Question: Im trying to build a combined scatter and line graph. Currently the Scatter plots fine, when i come to adding the lines they're rotated 90 deg to the right, so they are vertical and not horizontal. I can't for the life of me work out why, so if anyone has any suggestions it would be awesome.
The code below is the full function, ignore the name its -NOT- a spline chart now (i really should change that).
'''
function cg_graphs_spline_plot($surgeonname, $plotpoint, $nnotnullsingletotal, $surgeonplots, $baseline, $gsettings){
/*Build the binomial curve plots*/
$binomloop = $gsettings['maxmin'][0]['Max'] + 1;
for($i = 1; $i <= $binomloop; $i++){
$upperalert = cg_graphs_get_binomial($baseline, $i, 0.995);
$loweralert = cg_graphs_get_binomial($baseline, $i, 0.005);
$Ualert[] = ($upperalert['upper'] * 100);
$Lalert[] = ($loweralert['lower'] * 100);
//$upperalarm = cg_graphs_get_binomial($baseline, $i, 0.9995);
//$loweralarm = cg_graphs_get_binomial($baseline, $i, 0.0005);
//$Ualarm[] = ($upperalarm['upper'] * 100);
//$Lalarm[] = ($loweralarm['lower'] * 100);
}
unset($Ualert[0]); //delete the leading 0 value
unset($Lalert[0]); //delete the leading 0 value
mmi_watchdog('plotting alarm upper', '', $Ualert);
mmi_watchdog('plotting alarm lower', '', $Lalert);
//mmi_watchdog('plotting alarm upper', '', $Ualarm);
//mmi_watchdog('plotting alarm lower', '', $Lalarm);
/* Create the pData object */
$myData = new pData();
$myData->addPoints(array($plotpoint), "preSurgeons"); //Y pos just has to match pos of X
$myData->addPoints(array($nnotnullsingletotal), "pSurgeon"); //array pos matches, so the
foreach($surgeonplots['ops'] as $op){
$myData->addPoints($op, "Surgeons");
}
foreach($surgeonplots['reop'] as $reop){
$baselineplots[] = $baseline;
$myData->addPoints($reop, "reSurgeons");
}
$myData->addPoints($baselineplots, "baseline"); //add baseline for line graph
/** plot binomials */
$myData->addPoints($Ualert, "Ualert"); //add upper alert
$myData->addPoints($Lalert, "Lalert"); //add lower alert
//$myData->addPoints($Ualarm, "Ualarm"); //add upper alarm
//$myData->addPoints($Lalarm, "Lalarm"); //add lower alarm
/* Create the X axis and the binded series */
$myData->setSerieOnAxis("Surgeons",0);
$myData->setSerieOnAxis("pSurgeon",0);
$myData->setSerieOnAxis("Ualert",0);
$myData->setSerieOnAxis("Lalert",0);
$myData->setSerieOnAxis("baseline",0);
$myData->setAxisName(0,$gsettings['axisXlabel']); //Number of operations -- removed for now
$myData->setAxisXY(0,AXIS_X);
$myData->setAxisPosition(0,AXIS_POSITION_BOTTOM);
/* Create the Y axis and the binded series */
$myData->setSerieOnAxis("reSurgeons",1);
$myData->setSerieOnAxis("preSurgeons",1);
$myData->setAxisName(1,$gsettings['axisYlabel']);
$myData->setAxisXY(1,AXIS_Y);
$myData->setAxisUnit(1,"%");
$myData->setAxisPosition(1,AXIS_POSITION_LEFT);
/* Create All surgeons scatter chart binding */
$myData->setScatterSerie("Surgeons","reSurgeons",0);
$myData->setScatterSerieDescription(0,"All Surgeons");
$myData->setScatterSerieColor(0,array("R"=>255,"G"=>69,"B"=>0));
/* Create Single Surgions scatter point */
$myData->setScatterSerie("pSurgeon","preSurgeons",1);
$myData->setScatterSerieDescription(1, $surgeonname);
$myData->setScatterSerieColor(1,array("R"=>0,"G"=>191,"B"=>255));
/*unset the baseline for the first set*/
$myData->setSerieDrawable (array("baseline", "Ualert", "Lalert", "Ualarm", "Lalarm"), FALSE);
/* Create the pChart object */
$myPicture = new pImage(847,304,$myData);
$myPicture->drawGradientArea(0,0,847,304,DIRECTION_VERTICAL,array("StartR"=>47,"StartG"=>47,"StartB"=>47, "EndR"=>17,"EndG"=>17,"EndB"=>17,"Alpha"=>100));
$myPicture->drawGradientArea(0,250,847,304,DIRECTION_VERTICAL,array("StartR"=>47,"StartG"=>47,"StartB"=>47, "EndR"=>27,"EndG"=>27,"EndB"=>27,"Alpha"=>100));
$myPicture->drawLine(0,249,847,249,array("R"=>0,"G"=>0,"B"=>0));
$myPicture->drawLine(0,250,847,250,array("R"=>70,"G"=>70,"B"=>70));
/* Write the picture title */
$myPicture->setFontProperties(array("FontName"=>drupal_get_path('module', 'cg_graphs')."/pChart/fonts/pf_arma_five.ttf","FontSize"=>6));
$myPicture->setFontProperties(array("R"=>255,"G"=>255,"B"=>255));
$myPicture->drawText(423,14,$gsettings['title'],array("R"=>255,"G"=>255,"B"=>255,"Align"=>TEXT_ALIGN_MIDDLEMIDDLE));
/* Set the graph area */
$myPicture->setGraphArea(58,27,816,228);
/* Draw a rectangle */
$myPicture->drawFilledRectangle(57,27,816,228,array("R"=>0,"G"=>0,"B"=>0,"Dash"=>TRUE,"DashR"=>0, "DashG"=>51,"DashB"=>51,"BorderR"=>0,"BorderG"=>0,"BorderB"=>0));
/* Turn on shadow computing */
$myPicture->setShadow(TRUE,array("X"=>1,"Y"=>1,"R"=>0,"G"=>0,"B"=>0,"Alpha"=>20));
/* Create the Scatter chart object */
$myScatter = new pScatter($myPicture,$myData);
/* Draw the scale */
$myScatter->drawScatterScale(array('LabelRotation' => 90, "Mode" => SCALE_MODE_MANUAL, "XMargin"=>4, "Pos" => SCALE_POS_LEFTRIGHT, "ManualScale" => $gsettings['maxmin'], 'Factors' => array(20)));
$myScatter->drawScatterLegend(640,266,array("Mode"=>LEGEND_VERTICAL ,"Style"=>LEGEND_NOBORDER, "Family"=>LEGEND_FAMILY_LINE));
/* Draw a scatter plot chart */
$myScatter->drawScatterPlotChart();
/*Draw Baseline chart*/
$myData->setSerieDrawable (array("pSurgeon", "Surgeons", "preSurgeons", "reSurgeons"), FALSE);
$myData->setSerieDrawable (array("baseline", "Ualert", "Lalert"), TRUE);
/* plot lines */
$myPicture->drawLineChart(array("DisplayValues"=>FALSE,"DisplayColor"=>DISPLAY_AUTO));
/* Write the 0 line */
$myPicture->drawThreshold(0,array("WriteCaption"=>TRUE));
/* Add a border to the picture */
$myPicture->drawRectangle(0,0,846,303,array("R"=>204,"G"=>204,"B"=>204));
$myData->setSerieDrawable (array("reSurgeons"), FALSE);
/* Set serie settings */
$myData->setSerieDescription("baseline","Average Baseline");
$myData->setSerieDescription("Ualert","Upper Alert Line");
$myData->setSerieDescription("Lalert","Lower Alert Line");
$myData->setSerieDescription("Ualarm","Upper Alarm Line");
$myData->setSerieDescription("Lalarm","Lower Alert Line");
$myPicture->drawLegend(540,266,array("Mode"=>LEGEND_VERTICAL ,"Style"=>LEGEND_NOBORDER, "Family"=>LEGEND_FAMILY_LINE));
/* Render the picture (choose the best way) */
$imagename = str_replace(' ', '-', $surgeonname);
$myPicture->render(drupal_get_path('module', 'cg_graphs')."/pChart/examples/pictures/".$imagename."-".$gsettings['name'].".png");
}
'''

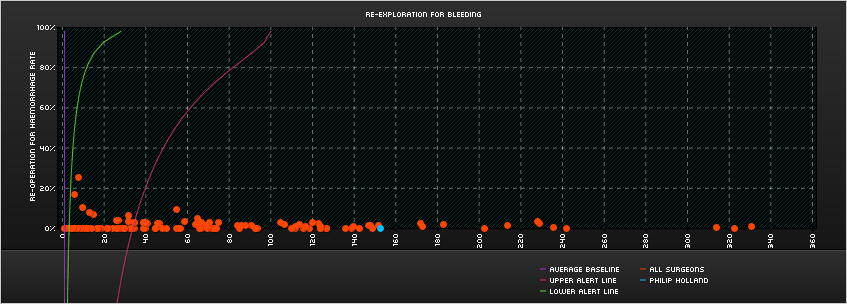
Answer: ok so figured this out, i was missing the drawscale for the linegraph.
new code:
'''
function cg_graphs_spline_plot($surgeonname, $plotpoint, $nnotnullsingletotal, $surgeonplots, $baseline, $gsettings){
/*Build the binomial curve plots*/
$binomloop = $gsettings['maxmin'][0]['Max'] + 1;
$x = 0;
for($i = 1; $i <= $binomloop; $i++){
$upperalert = cg_graphs_get_binomial($baseline, $i, 0.995);
$loweralert = cg_graphs_get_binomial($baseline, $i, 0.005);
$lineXaxis[] = $x; //build values for the line x axis
$baselineplots[] = $baseline; //build values for the baseline
$Ualert[] = ($upperalert['upper'] * 100);
$Lalert[] = ($upperalert['lower'] * 100);
$upperalarm = cg_graphs_get_binomial($baseline, $i, 0.9995);
$loweralarm = cg_graphs_get_binomial($baseline, $i, 0.0005);
$Ualarm[] = ($upperalarm['upper'] * 100);
$Lalarm[] = ($upperalarm['lower'] * 100);
$x++;
}
unset($Ualert[0]); //delete the leading 0 value
unset($Lalert[0]); //delete the leading 0 value
mmi_watchdog('plotting alarm upper', '', $Ualert);
mmi_watchdog('plotting alarm lower', '', $Lalert);
//mmi_watchdog('plotting alarm upper', '', $Ualarm);
//mmi_watchdog('plotting alarm lower', '', $Lalarm);
/* Create the pData object */
$myData = new pData();
$myData->addPoints(array($plotpoint), "preSurgeons"); //Y pos just has to match pos of X
$myData->addPoints(array($nnotnullsingletotal), "pSurgeon"); //array pos matches, so the
foreach($surgeonplots['ops'] as $op){
$myData->addPoints($op, "Surgeons");
}
foreach($surgeonplots['reop'] as $reop){
$myData->addPoints($reop, "reSurgeons");
}
$myData->addPoints($baselineplots, "baseline"); //add baseline for line graph
/** plot binomials */
$myData->addPoints($Ualert, "Ualert"); //add upper alert
$myData->addPoints($Lalert, "Lalert"); //add lower alert
$myData->addPoints($Ualarm, "Ualarm"); //add upper alarm
$myData->addPoints($Lalarm, "Lalarm"); //add lower alarm
/* Create the X axis and the binded series */
$myData->setSerieOnAxis("Surgeons",0);
$myData->setSerieOnAxis("pSurgeon",0);
$myData->setSerieOnAxis("Ualert",1);
$myData->setSerieOnAxis("Lalert",1);
$myData->setSerieOnAxis("baseline",1);
$myData->setAxisName(0,$gsettings['axisXlabel']); //Number of operations -- removed for now
$myData->setAxisXY(0,AXIS_X);
$myData->setAxisPosition(0,AXIS_POSITION_BOTTOM);
/* Create the Y axis and the binded series */
$myData->setSerieOnAxis("reSurgeons",1);
$myData->setSerieOnAxis("preSurgeons",1);
$myData->setAxisName(1,$gsettings['axisYlabel']);
$myData->setAxisXY(1,AXIS_Y);
$myData->setAxisUnit(1,"%");
$myData->setAxisPosition(1,AXIS_POSITION_LEFT);
/* Create All surgeons scatter chart binding */
$myData->setScatterSerie("Surgeons","reSurgeons",0);
$myData->setScatterSerieDescription(0,"All Surgeons");
$myData->setScatterSerieColor(0,array("R"=>255,"G"=>69,"B"=>0));
/* Create Single Surgions scatter point */
$myData->setScatterSerie("pSurgeon","preSurgeons",1);
$myData->setScatterSerieDescription(1, $surgeonname);
$myData->setScatterSerieColor(1,array("R"=>0,"G"=>191,"B"=>255));
/*unset the baseline for the first set*/
$myData->setSerieDrawable (array("baseline", "Ualert", "Lalert", "Ualarm", "Lalarm"), FALSE);
/* Create the pChart object */
$myPicture = new pImage(847,304,$myData);
$myPicture->drawGradientArea(0,0,847,304,DIRECTION_VERTICAL,array("StartR"=>47,"StartG"=>47,"StartB"=>47, "EndR"=>17,"EndG"=>17,"EndB"=>17,"Alpha"=>100));
$myPicture->drawGradientArea(0,250,847,304,DIRECTION_VERTICAL,array("StartR"=>47,"StartG"=>47,"StartB"=>47, "EndR"=>27,"EndG"=>27,"EndB"=>27,"Alpha"=>100));
$myPicture->drawLine(0,249,847,249,array("R"=>0,"G"=>0,"B"=>0));
$myPicture->drawLine(0,250,847,250,array("R"=>70,"G"=>70,"B"=>70));
/* Write the picture title */
$myPicture->setFontProperties(array("FontName"=>drupal_get_path('module', 'cg_graphs')."/pChart/fonts/pf_arma_five.ttf","FontSize"=>6));
$myPicture->setFontProperties(array("R"=>255,"G"=>255,"B"=>255));
$myPicture->drawText(423,14,$gsettings['title'],array("R"=>255,"G"=>255,"B"=>255,"Align"=>TEXT_ALIGN_MIDDLEMIDDLE));
/* Set the graph area */
$myPicture->setGraphArea(58,27,816,228);
/* Draw a rectangle */
$myPicture->drawFilledRectangle(57,27,816,228,array("R"=>0,"G"=>0,"B"=>0,"Dash"=>TRUE,"DashR"=>0, "DashG"=>51,"DashB"=>51,"BorderR"=>0,"BorderG"=>0,"BorderB"=>0));
/* Turn on shadow computing */
$myPicture->setShadow(TRUE,array("X"=>1,"Y"=>1,"R"=>0,"G"=>0,"B"=>0,"Alpha"=>20));
/* Create the Scatter chart object */
$myScatter = new pScatter($myPicture,$myData);
/* Draw the scale */
$myScatter->drawScatterScale(array("Mode" => SCALE_MODE_MANUAL, "XMargin"=>4, "Pos" => SCALE_POS_LEFTRIGHT, "ManualScale" => $gsettings['maxmin'], 'Factors' => array(20)));
$myScatter->drawScatterLegend(640,266,array("Mode"=>LEGEND_VERTICAL ,"Style"=>LEGEND_NOBORDER, "Family"=>LEGEND_FAMILY_LINE));
/* Draw a scatter plot chart */
$myScatter->drawScatterPlotChart();
/*Draw Baseline chart*/
$myData->setSerieDrawable (array("pSurgeon", "Surgeons", "preSurgeons", "reSurgeons"), FALSE);
$myData->setSerieDrawable (array("baseline", "Ualert", "Lalert", "Ualarm", "Lalarm"), TRUE);
/* plot lines */
$myData->addPoints($lineXaxis,"Labels");
$myData->setSerieDescription("Labels","My labels");
$myData->setAbscissa("Labels");
$myPicture->drawScale(array("Mode" => SCALE_MODE_MANUAL, "XMargin"=>4, "Pos" => SCALE_POS_LEFTRIGHT, "ManualScale" => $gsettings['maxmin'], 'Factors' => array(20), 'RemoveXAxis' => TRUE));
$myPicture->drawLineChart(array("DisplayValues"=>FALSE,"DisplayColor"=>DISPLAY_AUTO));
/* Add a border to the picture */
$myPicture->drawRectangle(0,0,846,303,array("R"=>204,"G"=>204,"B"=>204));
/* Set serie settings */
$myData->setSerieDescription("baseline","Average Baseline");
$myData->setSerieDescription("Ualert","Upper Alert Line");
$myData->setSerieDescription("Lalert","Lower Alert Line");
$myData->setSerieDescription("Ualarm","Upper Alarm Line");
$myData->setSerieDescription("Lalarm","Lower Alert Line");
$myPicture->drawLegend(540,266,array("Mode"=>LEGEND_VERTICAL ,"Style"=>LEGEND_NOBORDER, "Family"=>LEGEND_FAMILY_LINE));
/* Render the picture (choose the best way) */
$imagename = str_replace(' ', '-', $surgeonname);
$myPicture->render(drupal_get_path('module', 'cg_graphs')."/pChart/examples/pictures/".$imagename."-".$gsettings['name'].".png");
}
'''